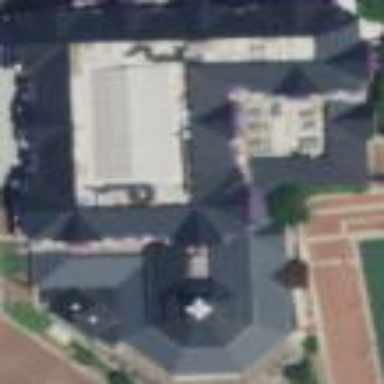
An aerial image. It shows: Hotel with gabled roof.